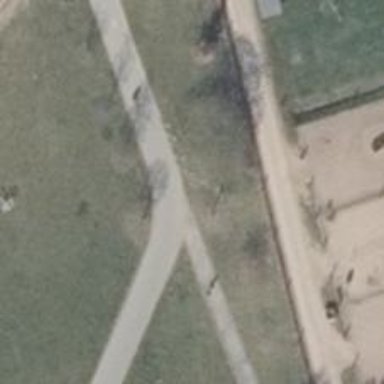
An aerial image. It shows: Asphalt path.